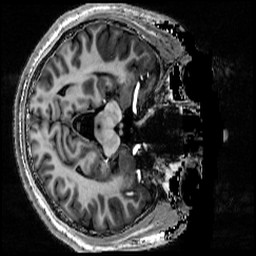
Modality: T1w
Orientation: axial
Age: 25
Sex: male